Aerial crown-view tile of a tropical tree (Barro Colorado Island, Panama), acquired 20250317:
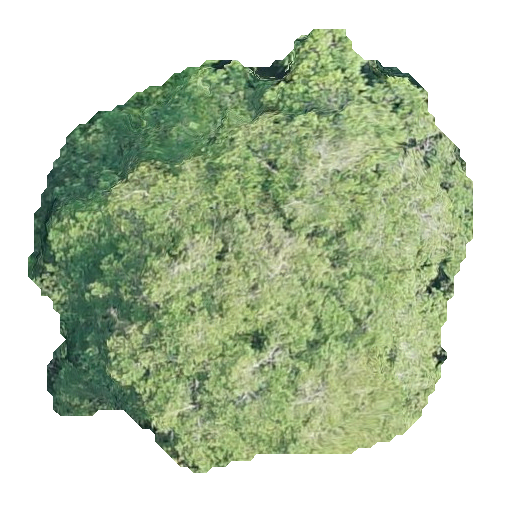
Species: Terminalia amazonia
GBIF accepted scientific name: Terminalia amazonica
Crown area: 216.029 m²